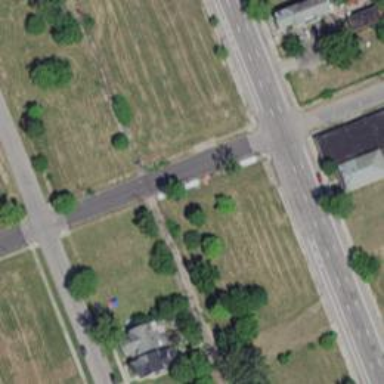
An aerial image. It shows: Alley classified as service road.